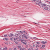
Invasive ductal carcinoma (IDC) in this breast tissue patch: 0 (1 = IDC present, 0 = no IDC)